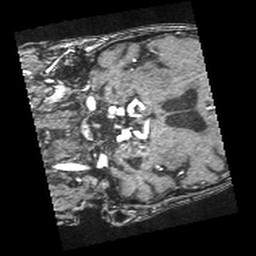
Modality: angio
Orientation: coronal
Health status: ill
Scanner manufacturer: siemens
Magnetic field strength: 1.5 T
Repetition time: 0.026 s
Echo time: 0.007 s